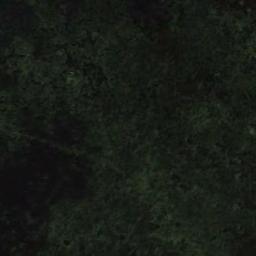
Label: wetland